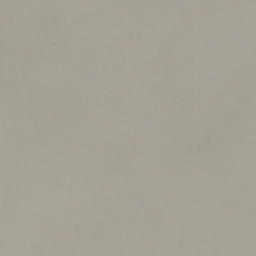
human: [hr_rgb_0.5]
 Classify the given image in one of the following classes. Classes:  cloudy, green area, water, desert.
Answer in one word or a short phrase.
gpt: cloudy